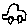
Label: car